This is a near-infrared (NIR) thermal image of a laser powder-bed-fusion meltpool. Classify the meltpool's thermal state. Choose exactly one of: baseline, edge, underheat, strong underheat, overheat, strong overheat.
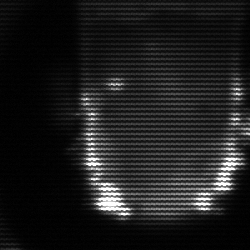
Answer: baseline